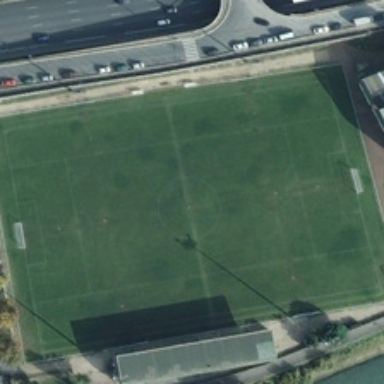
A football field is near several buildings and a road with cars .